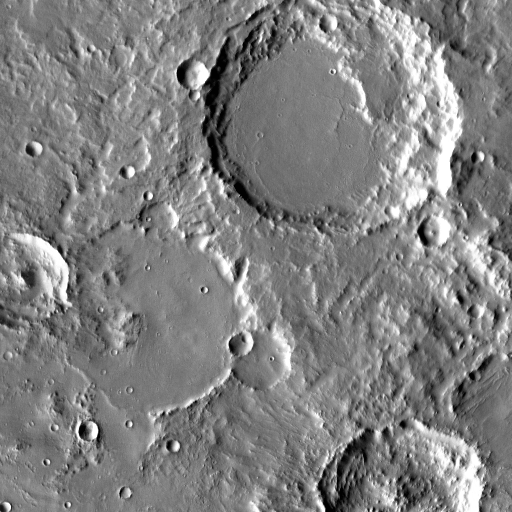
Crater classes present: Background, Other, Layered, Buried, Secondary